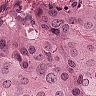
Metastatic tissue present: yes